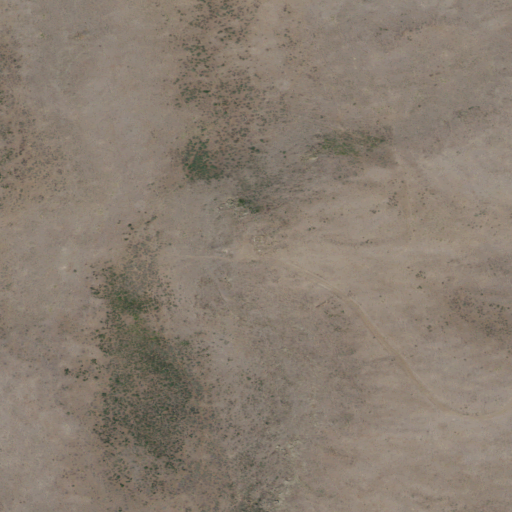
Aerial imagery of mountain in Idaho named Mosby Butte containing shrub and grassland